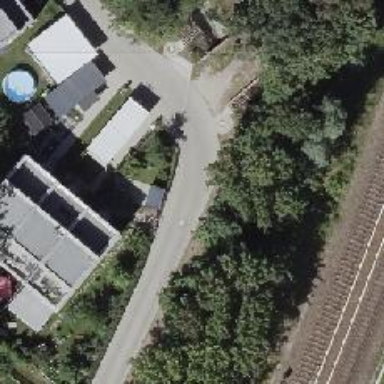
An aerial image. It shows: Residential road.